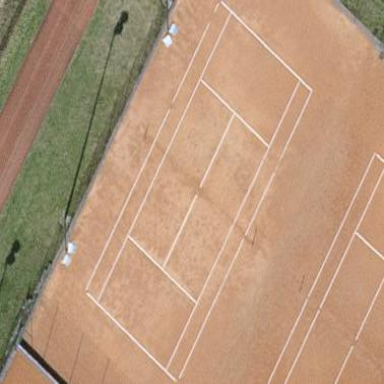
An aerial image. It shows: Tennis court on the leisure land pitch.